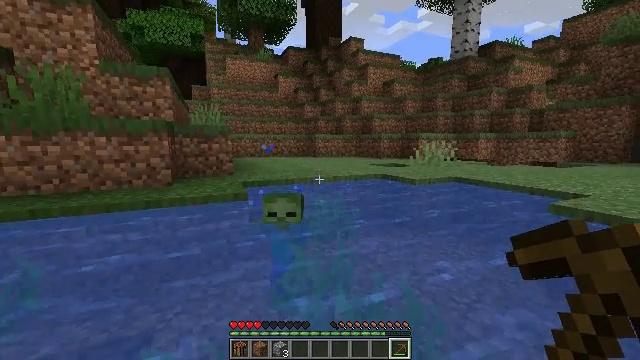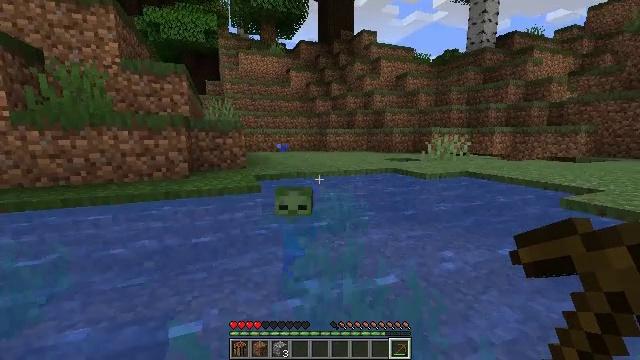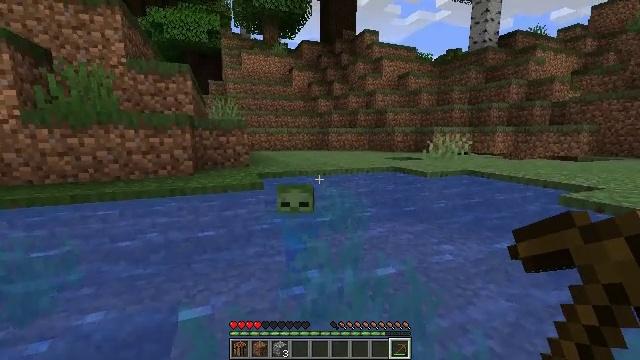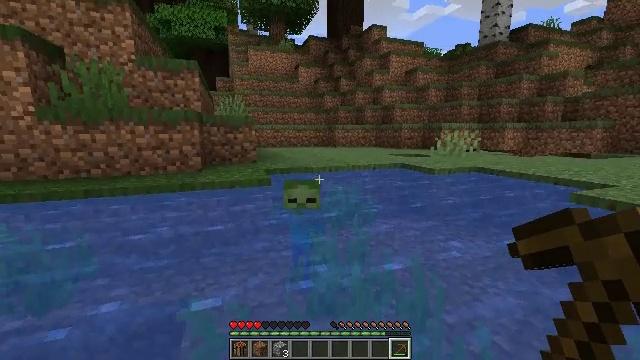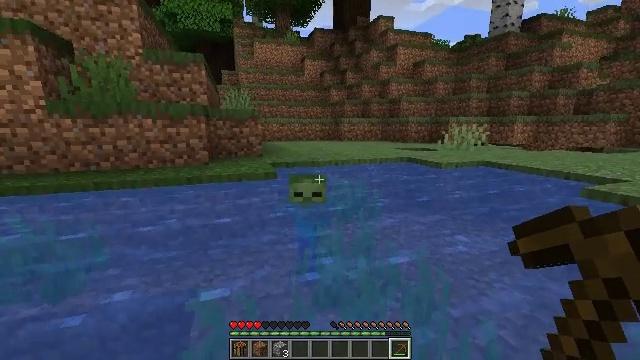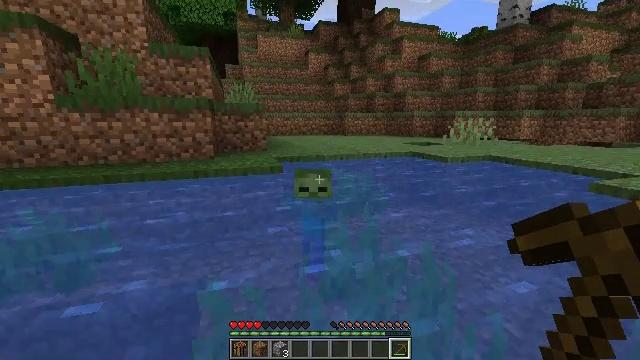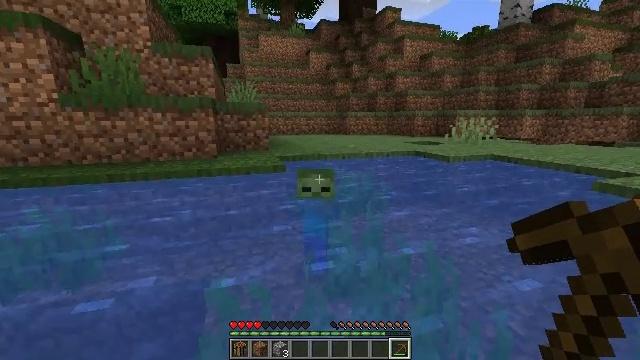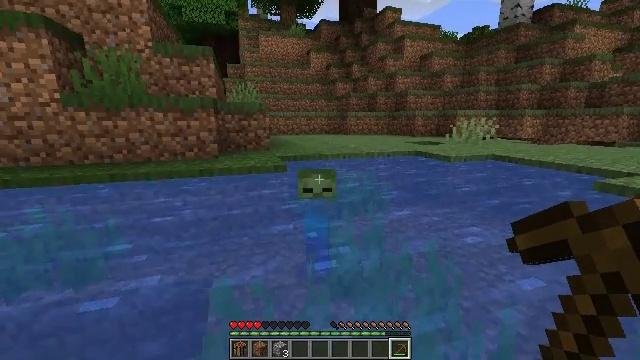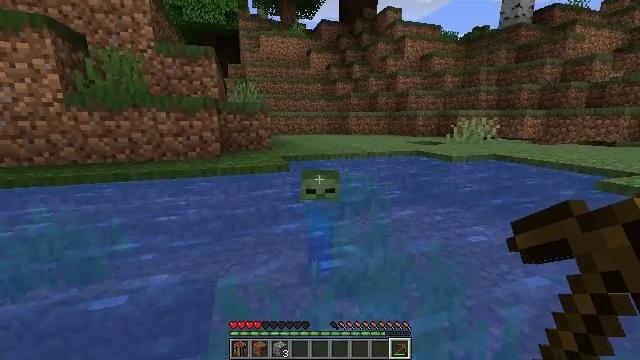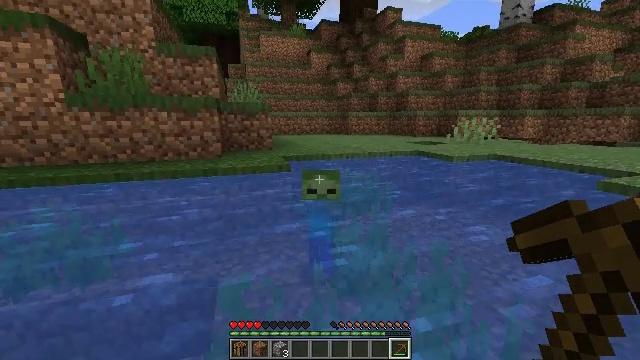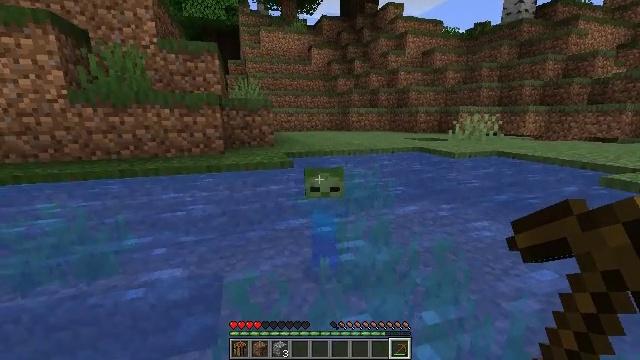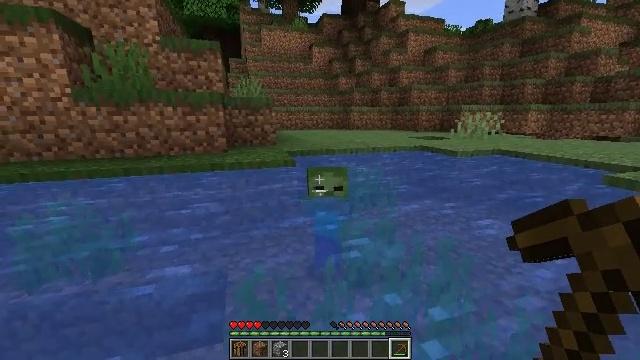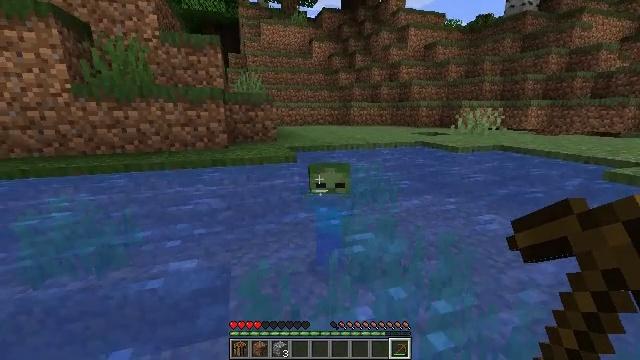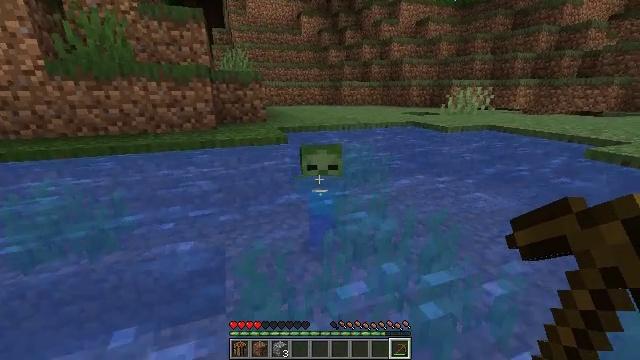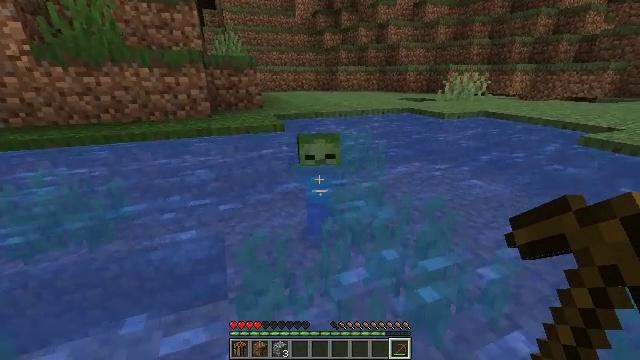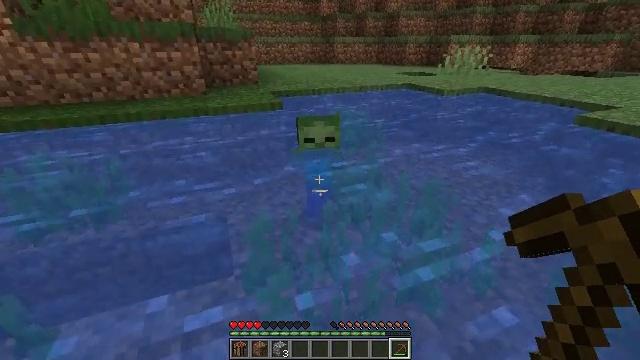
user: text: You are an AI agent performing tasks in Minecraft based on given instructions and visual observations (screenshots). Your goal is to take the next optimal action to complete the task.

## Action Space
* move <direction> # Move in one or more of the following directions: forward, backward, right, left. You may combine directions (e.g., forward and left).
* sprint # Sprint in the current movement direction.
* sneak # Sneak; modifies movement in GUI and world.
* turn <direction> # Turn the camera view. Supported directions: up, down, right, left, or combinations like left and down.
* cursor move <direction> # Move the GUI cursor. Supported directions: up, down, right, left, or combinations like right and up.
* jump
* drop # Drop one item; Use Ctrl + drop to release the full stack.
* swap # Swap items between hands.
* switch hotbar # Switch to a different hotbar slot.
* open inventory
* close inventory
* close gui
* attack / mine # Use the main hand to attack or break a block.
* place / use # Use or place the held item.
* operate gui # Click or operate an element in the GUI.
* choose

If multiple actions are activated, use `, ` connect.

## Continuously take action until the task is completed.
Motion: motion action
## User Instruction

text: Clear the seagrass to get an item.
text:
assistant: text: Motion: move back, turn left and down
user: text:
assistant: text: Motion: move back
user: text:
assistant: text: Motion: move back, turn left
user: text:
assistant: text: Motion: move back, turn left and down
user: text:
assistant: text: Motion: move back, turn down
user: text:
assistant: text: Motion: move back
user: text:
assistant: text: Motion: move back
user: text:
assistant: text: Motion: move back
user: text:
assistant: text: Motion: move back
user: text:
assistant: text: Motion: move back
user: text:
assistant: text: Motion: move back
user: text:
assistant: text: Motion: move back
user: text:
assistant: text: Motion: move back, turn right and down
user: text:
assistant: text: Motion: move back, turn right and down, jump
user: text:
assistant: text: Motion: move back, turn down, jump
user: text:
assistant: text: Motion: move back, turn down, jump
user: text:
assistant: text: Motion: move back, turn down, jump
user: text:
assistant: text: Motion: move back, turn down, jump
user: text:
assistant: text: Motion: move back, turn down, jump
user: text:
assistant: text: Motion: move back, jump
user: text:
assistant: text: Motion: move back, jump
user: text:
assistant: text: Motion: move back, jump
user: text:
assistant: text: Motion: move back, jump
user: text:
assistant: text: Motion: move back, jump
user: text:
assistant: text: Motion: move back, jump
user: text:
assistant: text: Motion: move back, jump
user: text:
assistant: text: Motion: move back and move right, jump
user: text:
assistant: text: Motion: move back and move right, jump
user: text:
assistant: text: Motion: move back and move right
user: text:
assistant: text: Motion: move back and move right